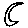
Label: moon